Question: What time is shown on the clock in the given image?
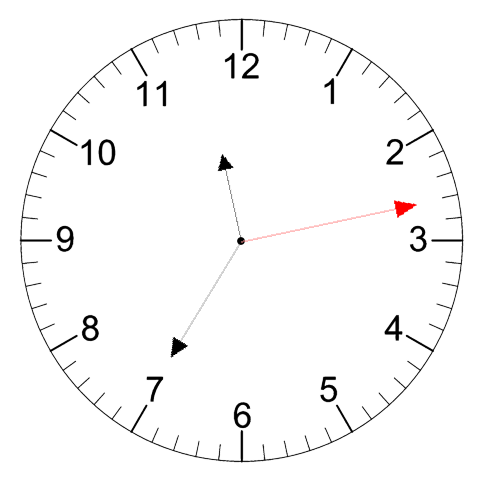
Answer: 11:35:13